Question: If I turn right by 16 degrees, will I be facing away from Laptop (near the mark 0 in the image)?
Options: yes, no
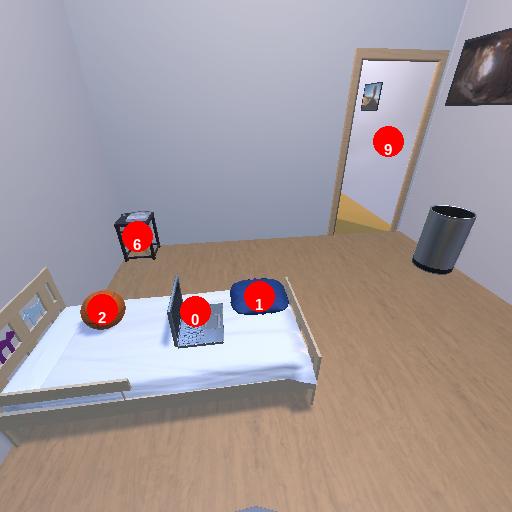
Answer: yes